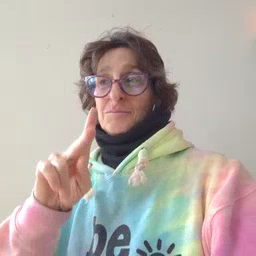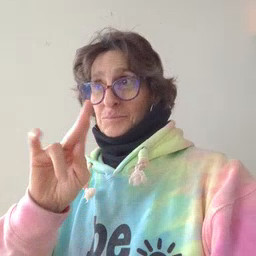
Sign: pajamas